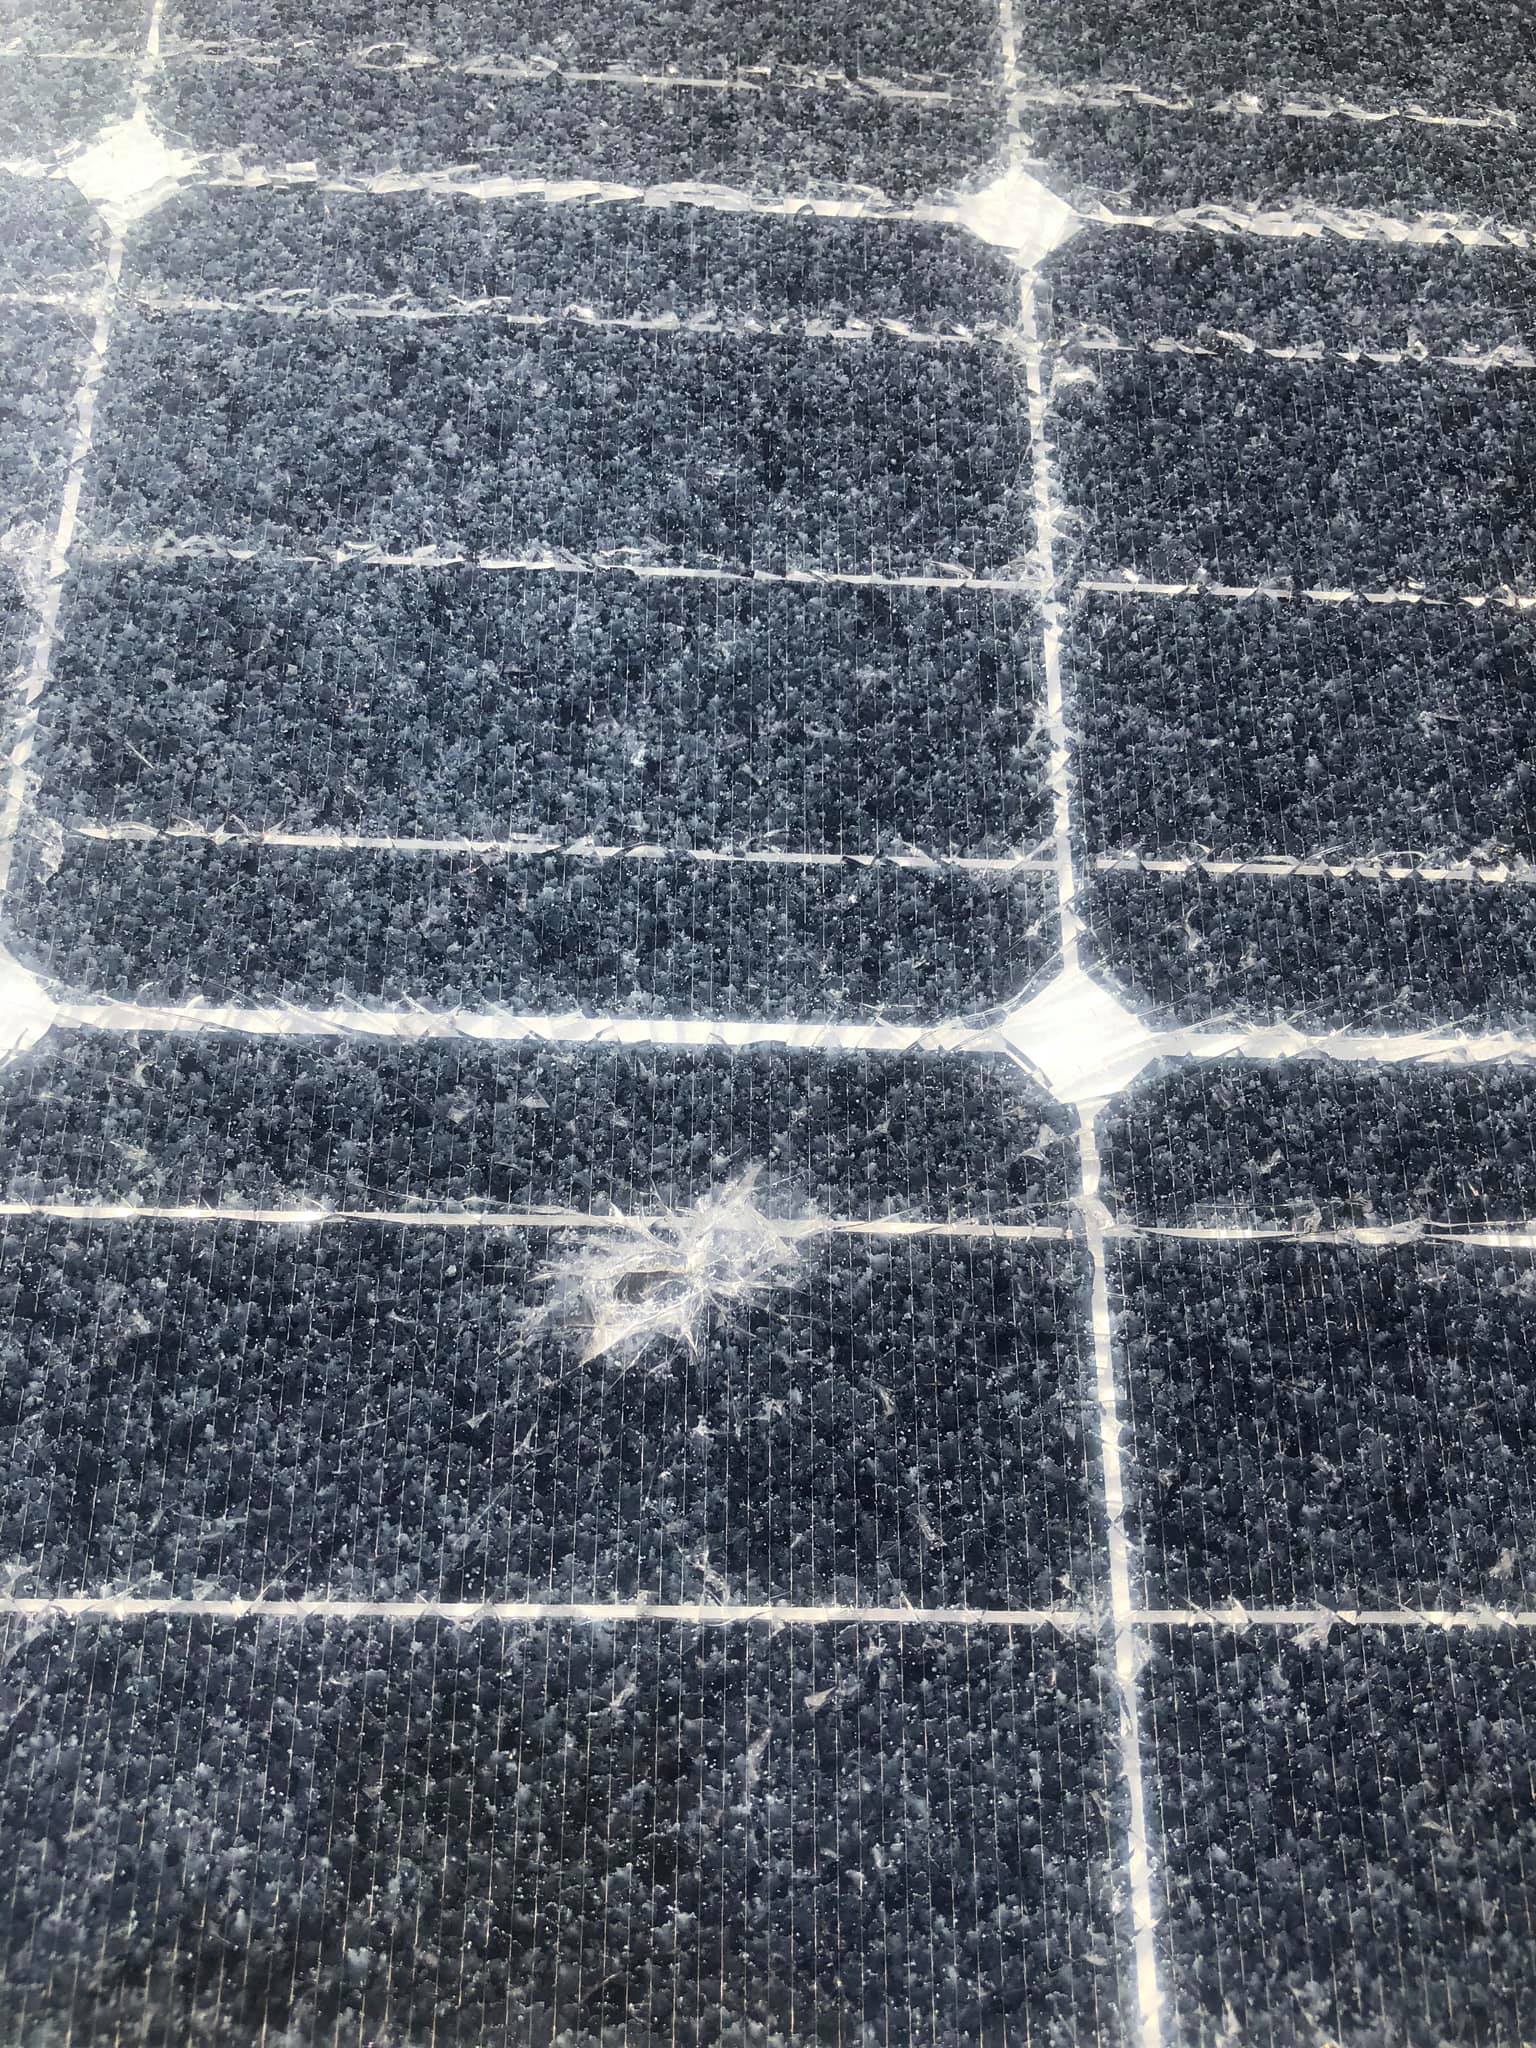
Label: Physical-Damage